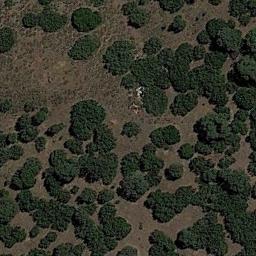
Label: chaparral